Field crop: tomato
Growth stage: 1
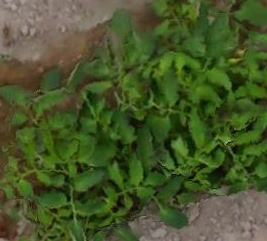
Species: tomato